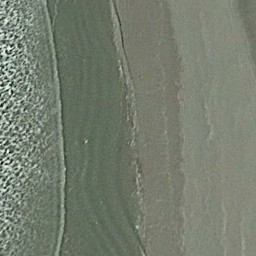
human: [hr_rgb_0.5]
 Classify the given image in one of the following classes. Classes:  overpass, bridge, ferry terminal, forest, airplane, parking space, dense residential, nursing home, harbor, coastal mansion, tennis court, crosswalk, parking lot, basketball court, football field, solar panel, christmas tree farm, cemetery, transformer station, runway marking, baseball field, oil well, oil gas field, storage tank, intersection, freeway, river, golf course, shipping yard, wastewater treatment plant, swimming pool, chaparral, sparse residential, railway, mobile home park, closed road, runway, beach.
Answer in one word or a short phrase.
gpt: beach